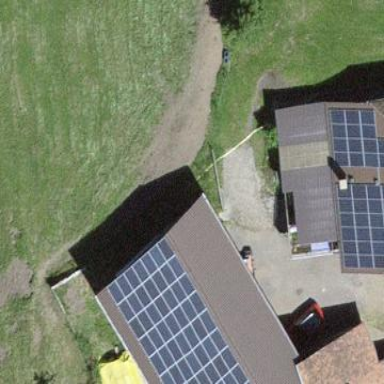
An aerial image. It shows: Barn.